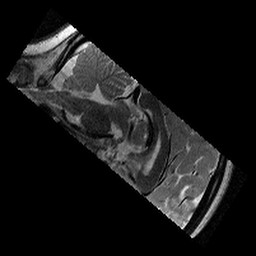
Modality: T2w
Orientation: sagittal
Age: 12
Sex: female
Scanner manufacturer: siemens
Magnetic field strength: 3 T
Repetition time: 9.23 s
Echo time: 0.067 s